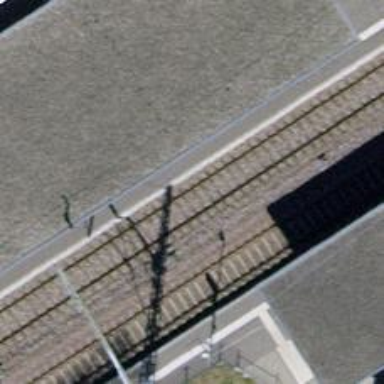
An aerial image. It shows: Stop position for public transport at railway stop.